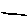
Label: line